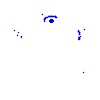
Particle: pion